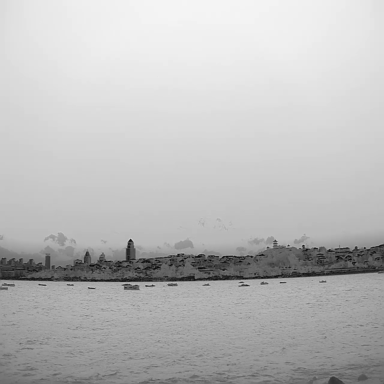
There are 12 bulk_carriers in the infrared image.